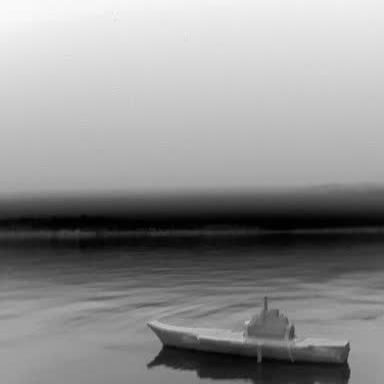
There is a warship in the infrared image.